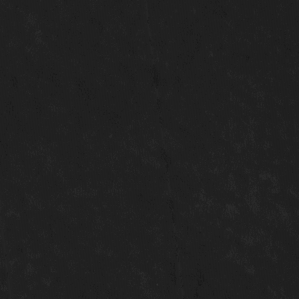
Label: non_frost